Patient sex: M
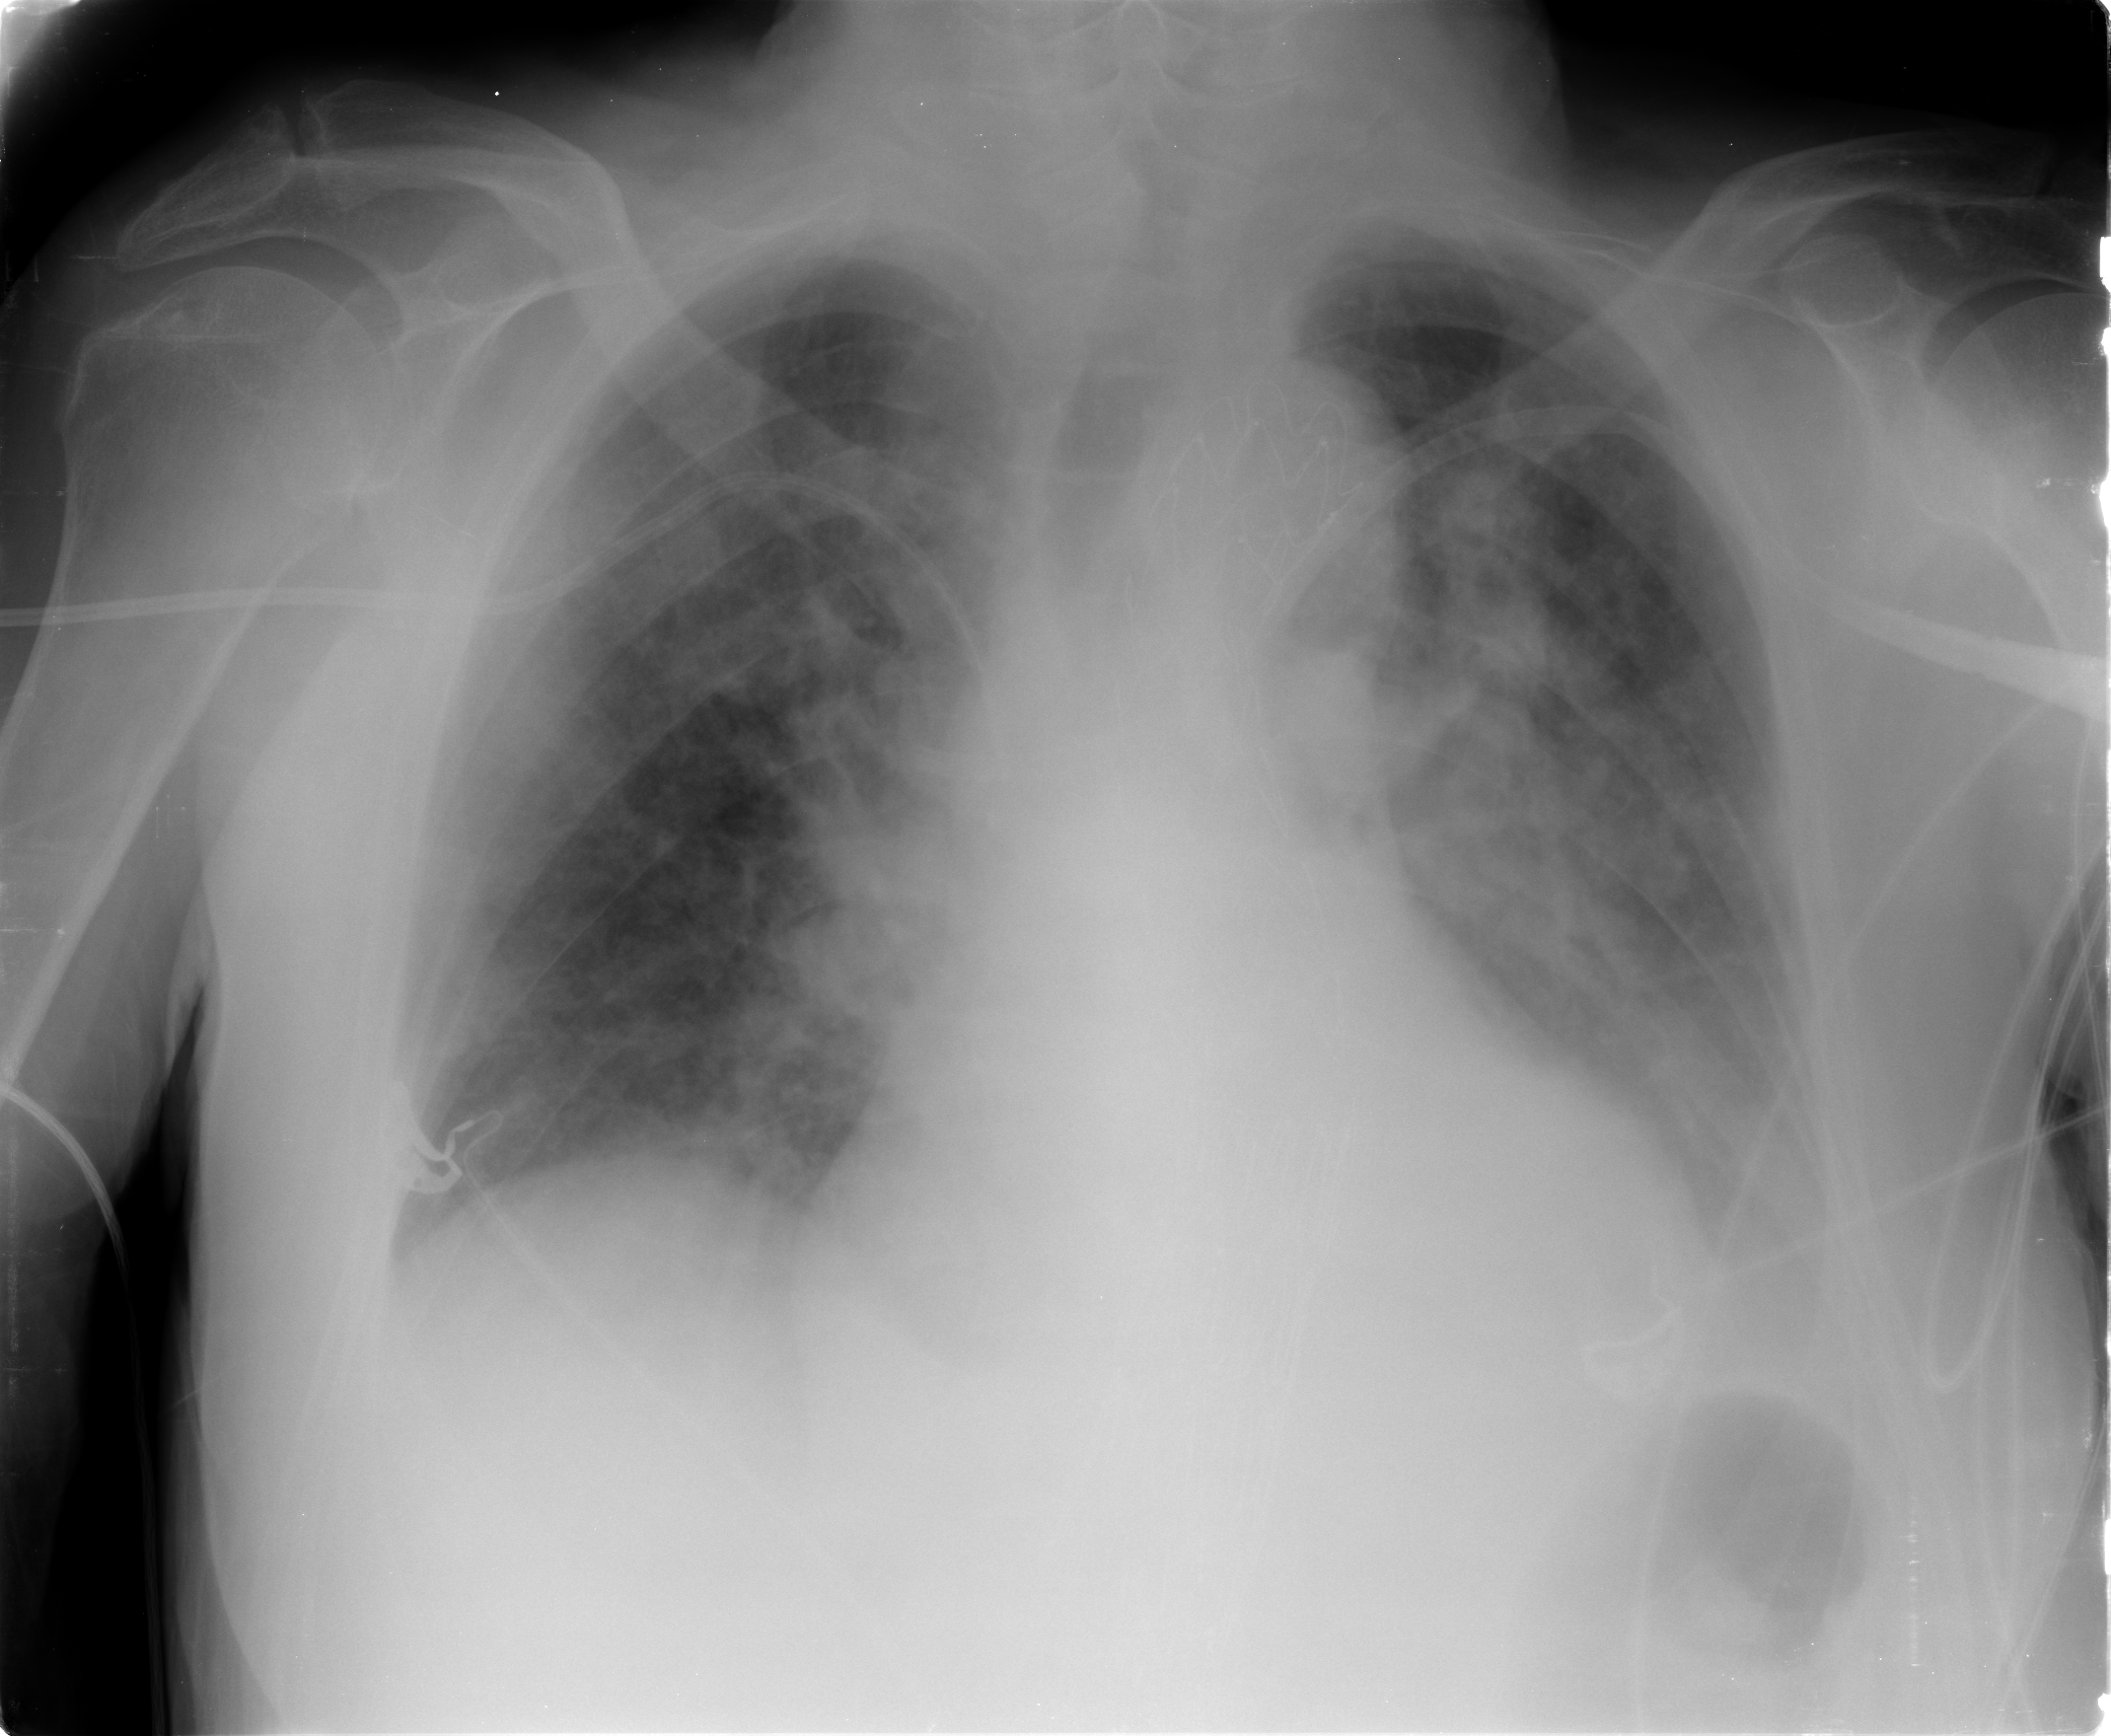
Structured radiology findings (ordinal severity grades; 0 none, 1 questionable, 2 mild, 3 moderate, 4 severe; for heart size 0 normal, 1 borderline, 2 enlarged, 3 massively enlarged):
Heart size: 2
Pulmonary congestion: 3
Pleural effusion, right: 2
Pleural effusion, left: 2
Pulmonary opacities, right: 2
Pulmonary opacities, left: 3
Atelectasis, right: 2
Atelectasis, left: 2